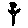
Label: flower